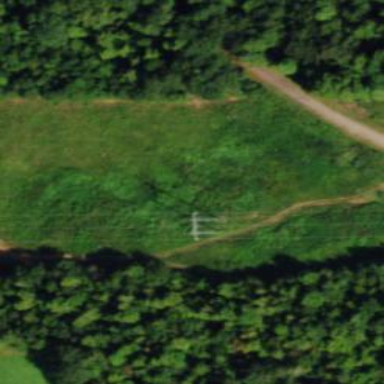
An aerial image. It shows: Power tower.